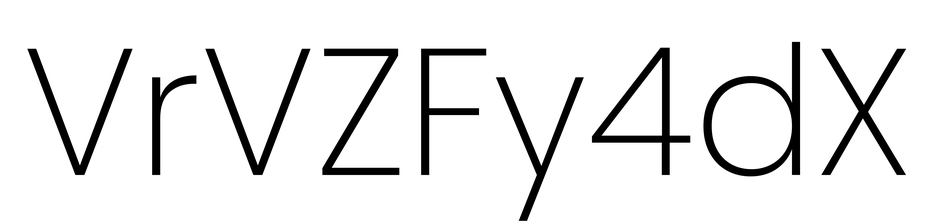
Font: Poppins-ExtraLight